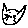
Label: cat